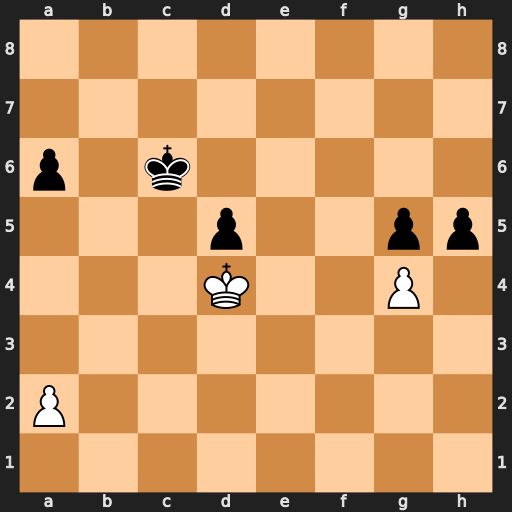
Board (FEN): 8/8/p1k5/3p2pp/3K2P1/8/P7/8
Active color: w
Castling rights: -
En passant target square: -
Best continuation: gxh5 g4 Ke3 Kc5 Kf4 d4 Kxg4